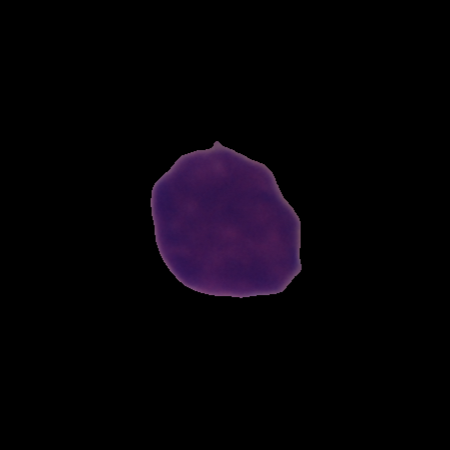
Label: healthy